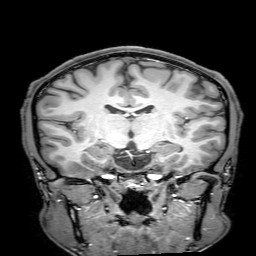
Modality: T1w
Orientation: sagittal
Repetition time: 0.00828 s
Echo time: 0.00388 s